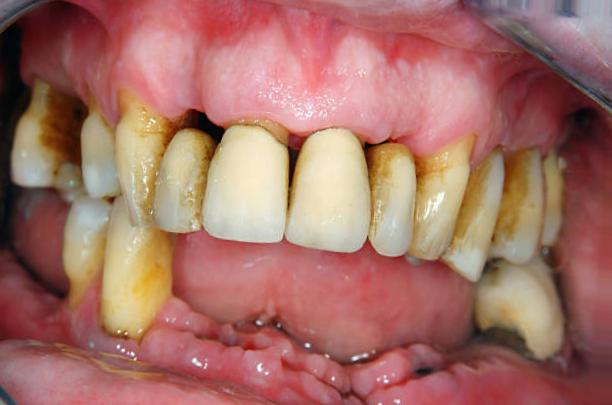
Condition: Tooth Discoloration